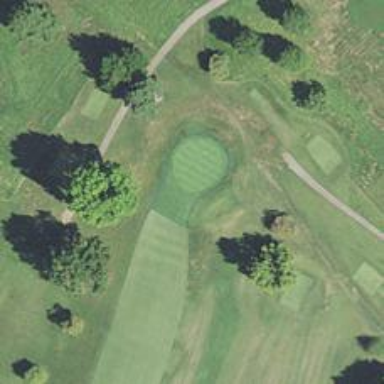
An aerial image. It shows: Golf hole.